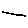
Label: line